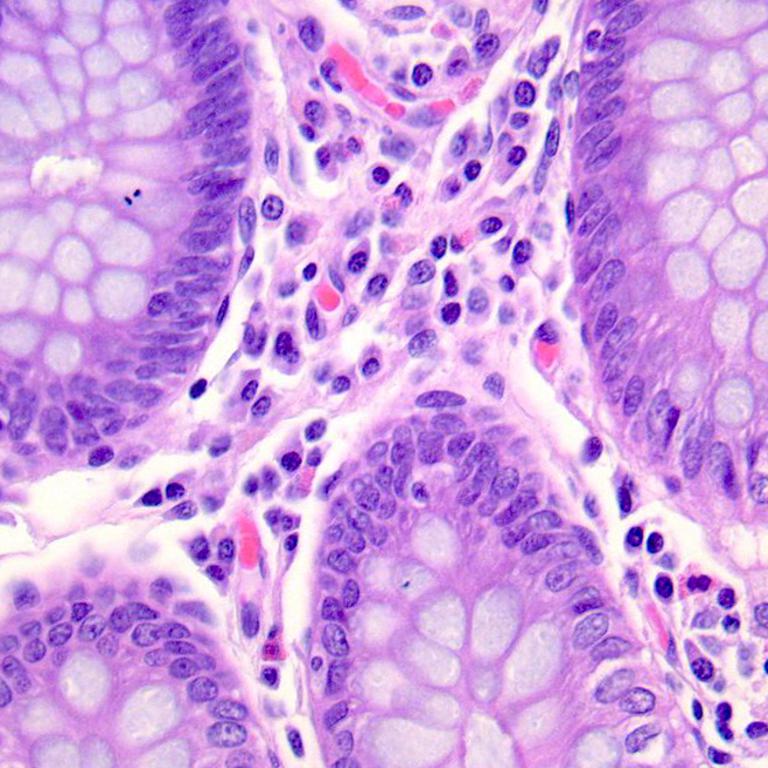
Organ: colon
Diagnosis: benign